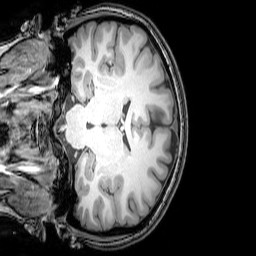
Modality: T1w
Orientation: coronal
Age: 21
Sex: female
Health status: healthy
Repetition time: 0.081 s
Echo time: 0.037 s